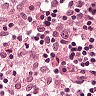
Metastatic tissue present: no